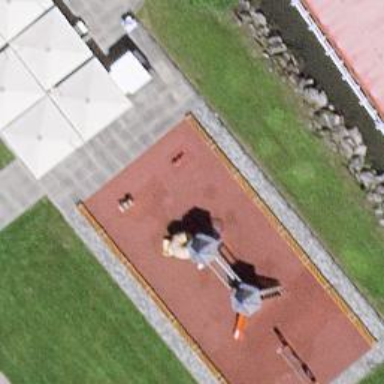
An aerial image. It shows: Playground with springy equipment.